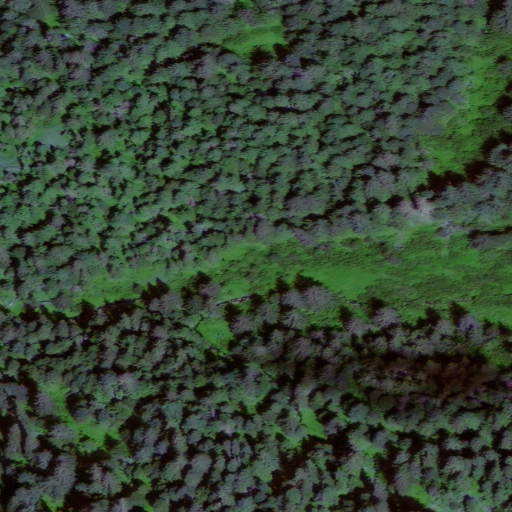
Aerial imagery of depression(s) in Alaska named Yankee Basin containing only unknown